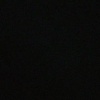
Label: space